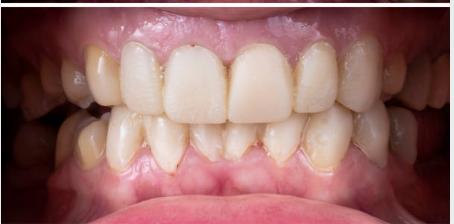
Condition: Gingivitis